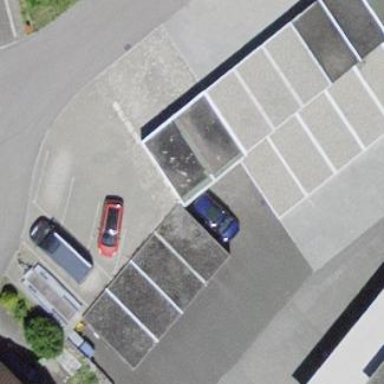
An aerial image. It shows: Garage with flat roof.